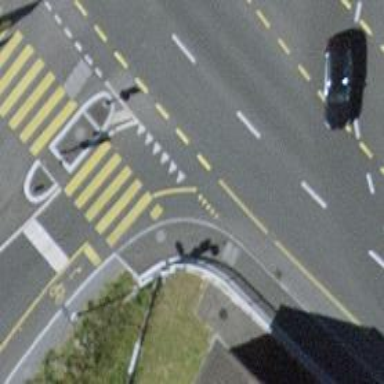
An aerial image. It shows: Kerb barrier.